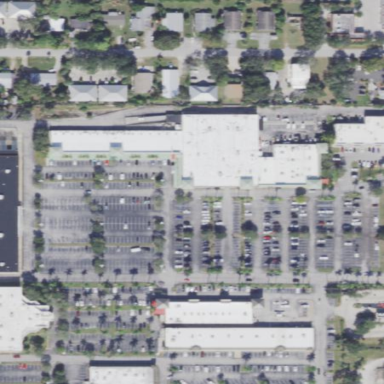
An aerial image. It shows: Retail area.